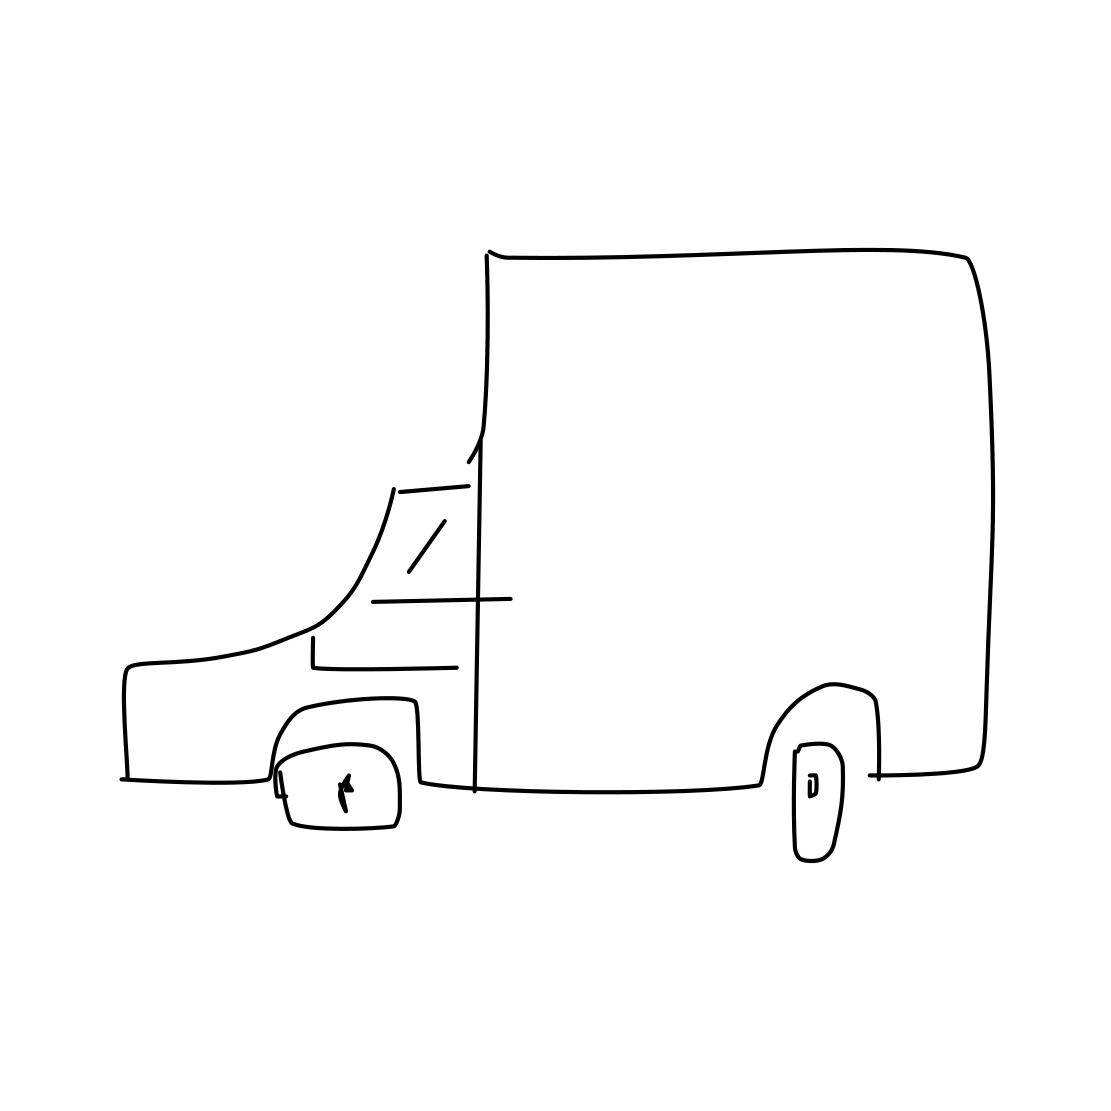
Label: truck